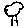
Label: tree